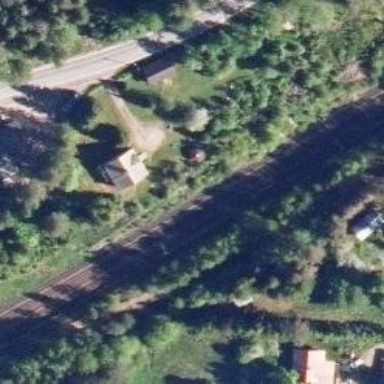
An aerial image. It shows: Railway signal supported by catenary mast.